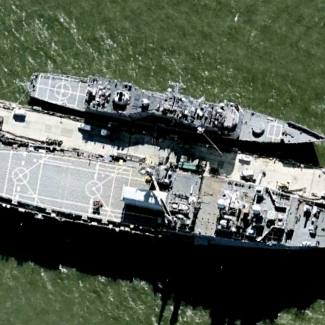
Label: combat